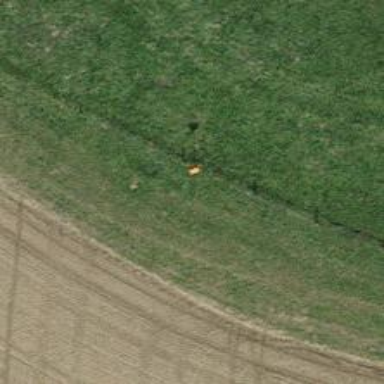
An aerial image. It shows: Aerial marker.